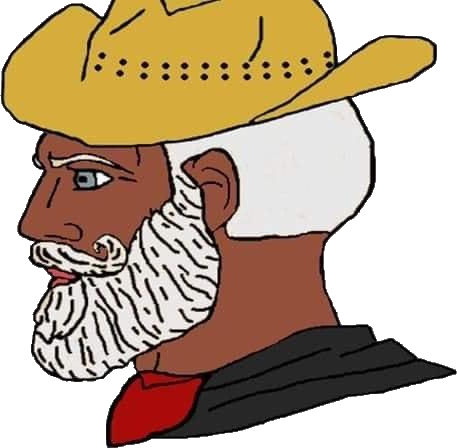
Label: 4_Yes_Chad